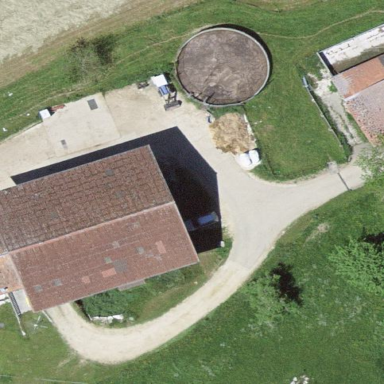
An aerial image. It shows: Farmyard area.